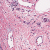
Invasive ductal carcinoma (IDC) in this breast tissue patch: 1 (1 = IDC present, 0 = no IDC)